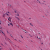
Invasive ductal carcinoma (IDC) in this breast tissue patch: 1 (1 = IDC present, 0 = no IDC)